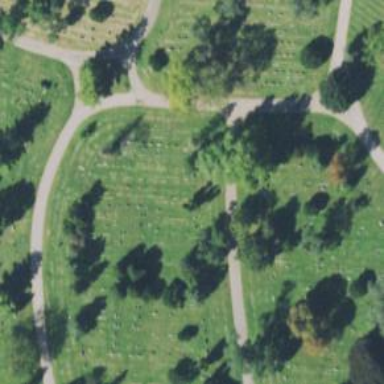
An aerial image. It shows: Cemetery.